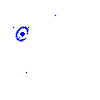
Particle: pion